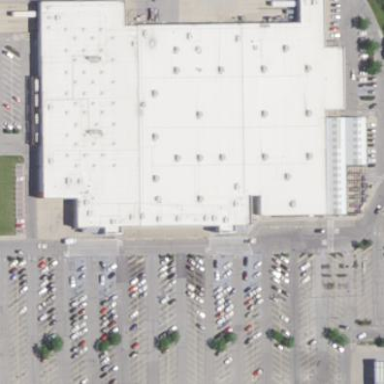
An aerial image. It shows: Retail building housing supermarket.